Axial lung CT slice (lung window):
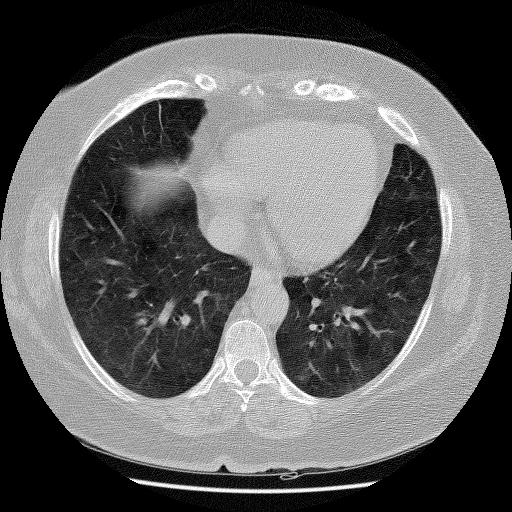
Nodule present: no